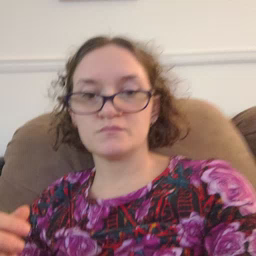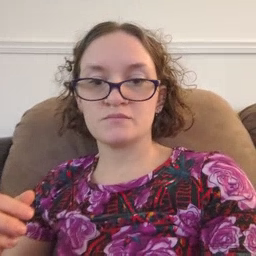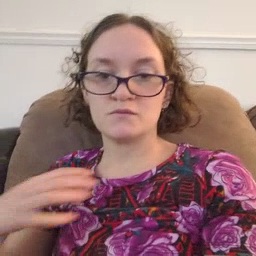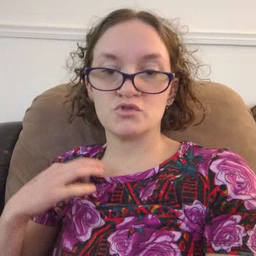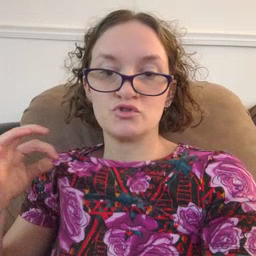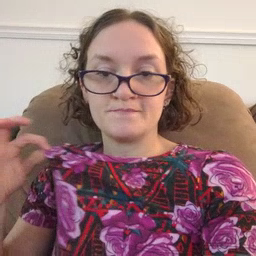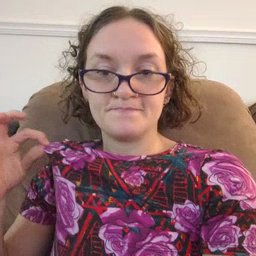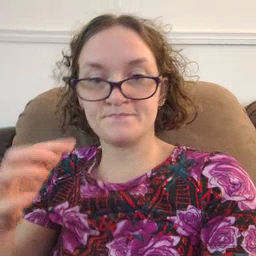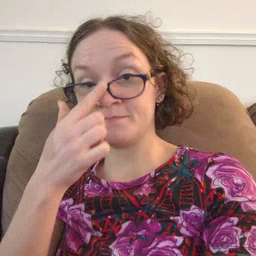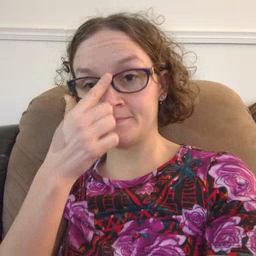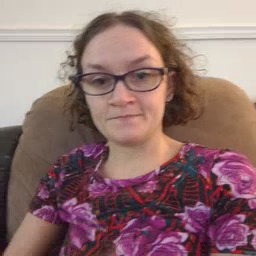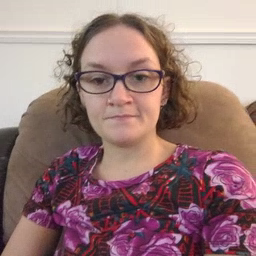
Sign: shirt